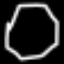
Label: octagon